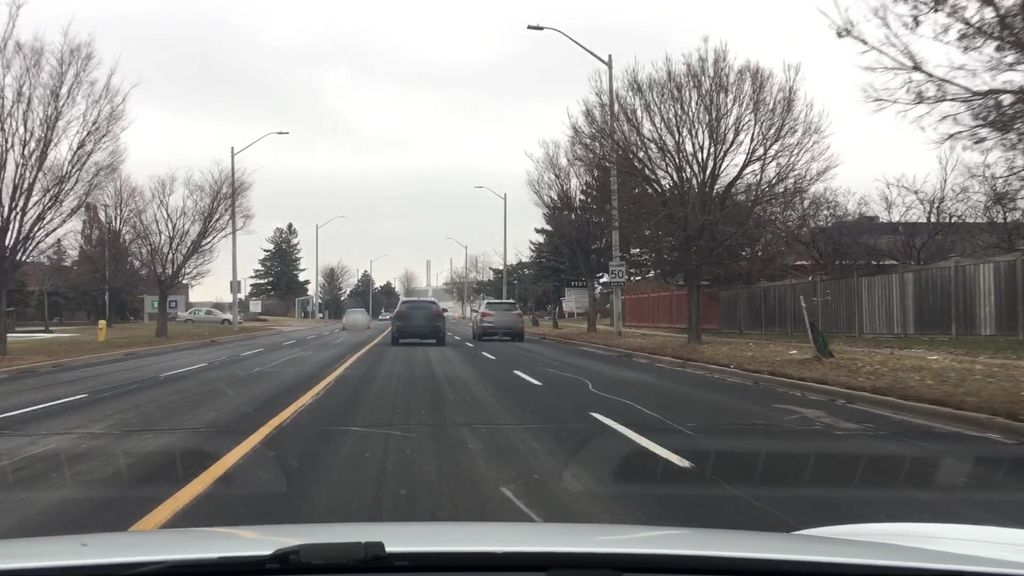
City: toronto